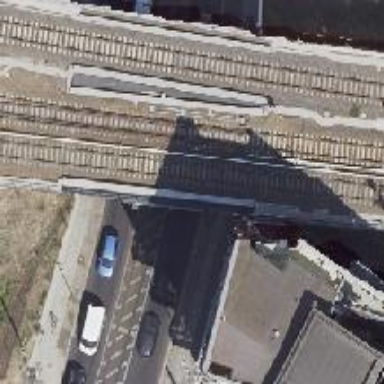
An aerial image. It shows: Bridge for electrified light rail.